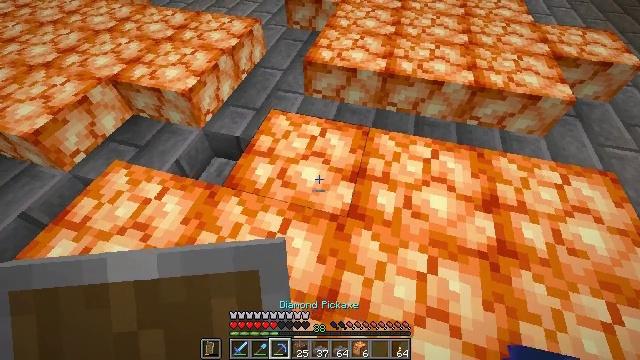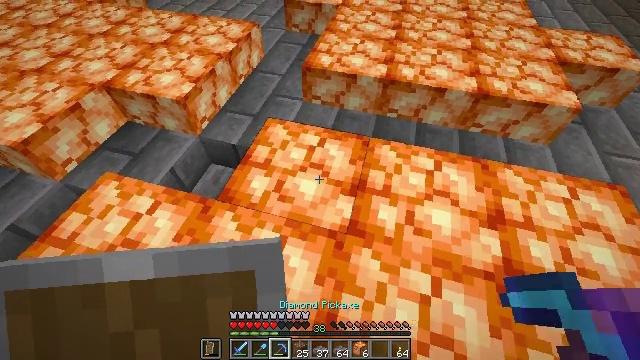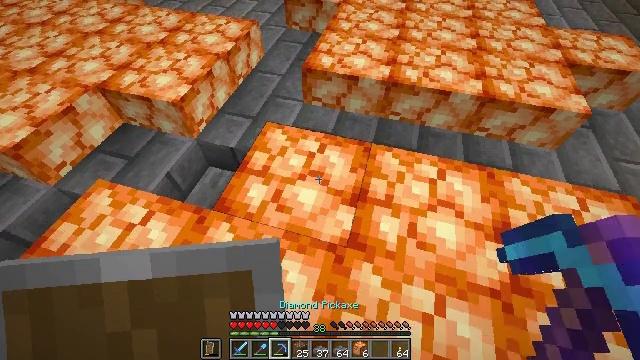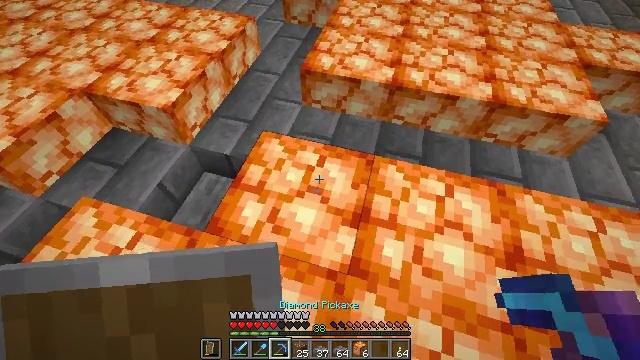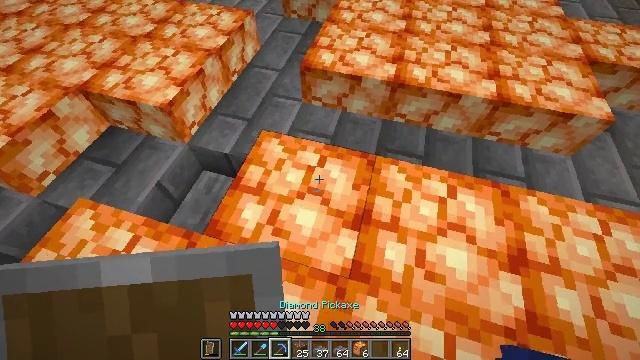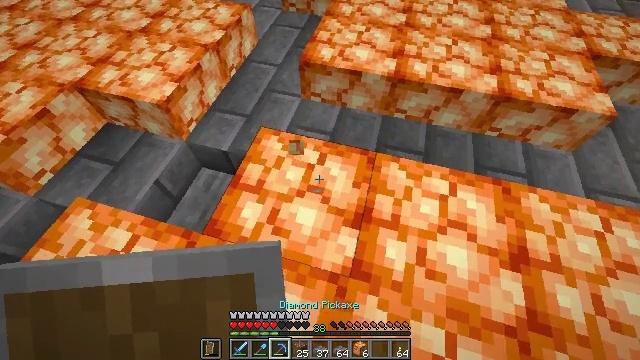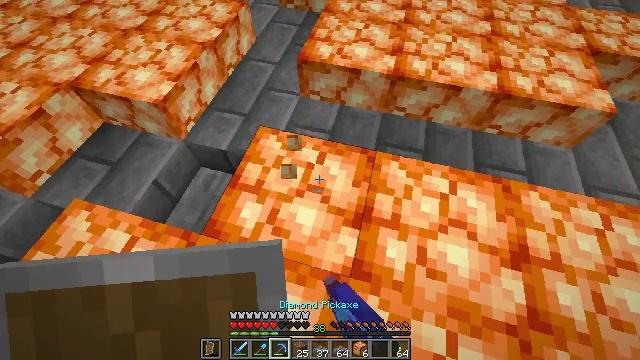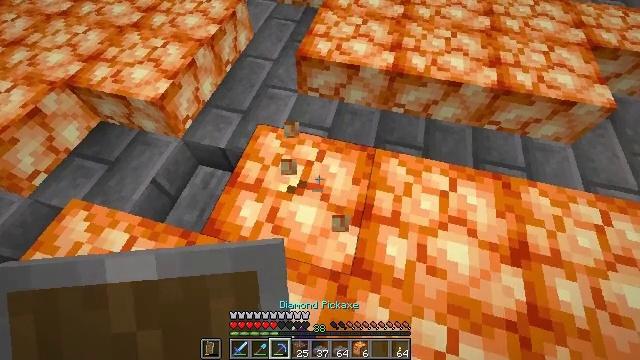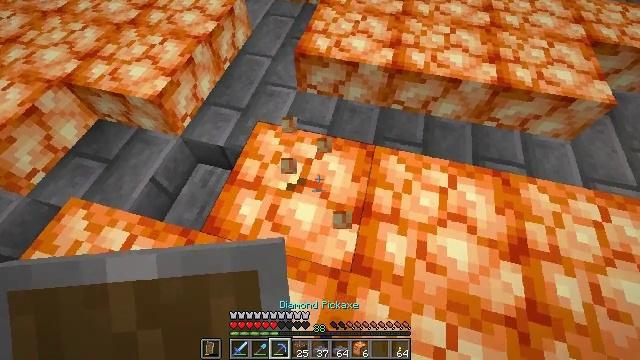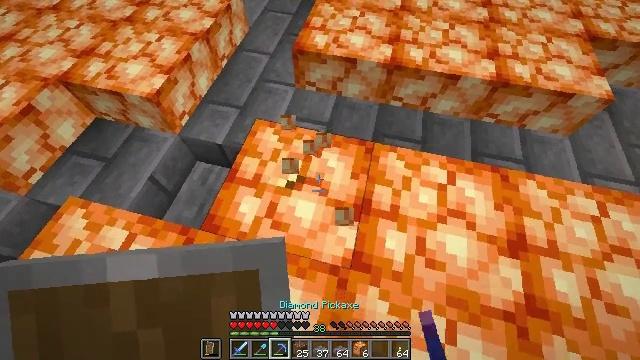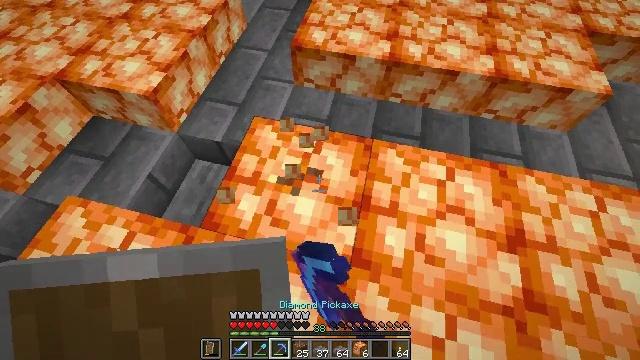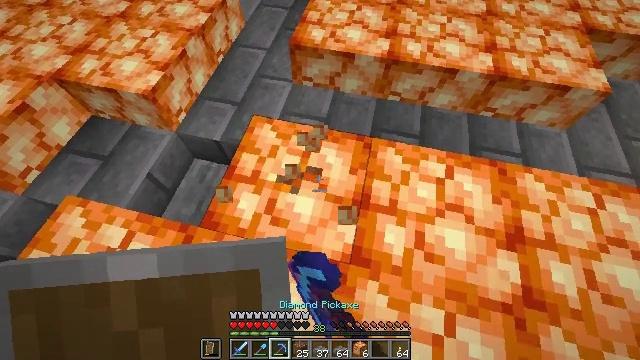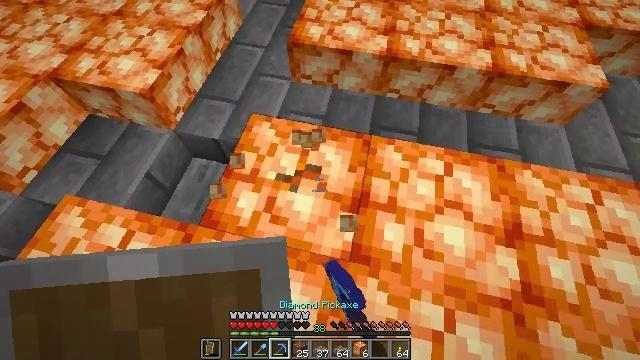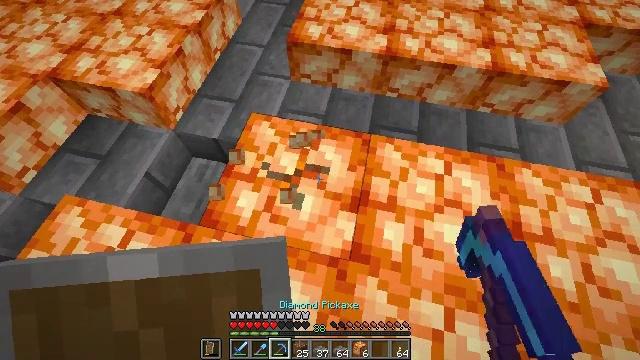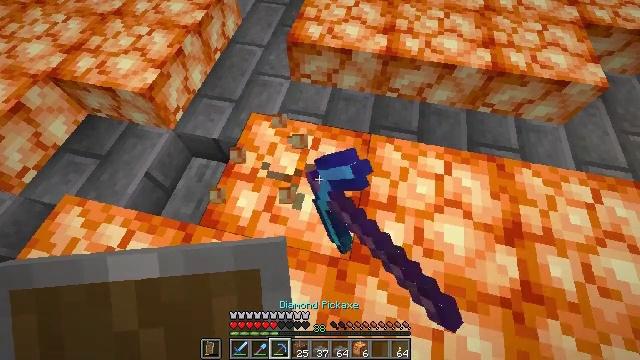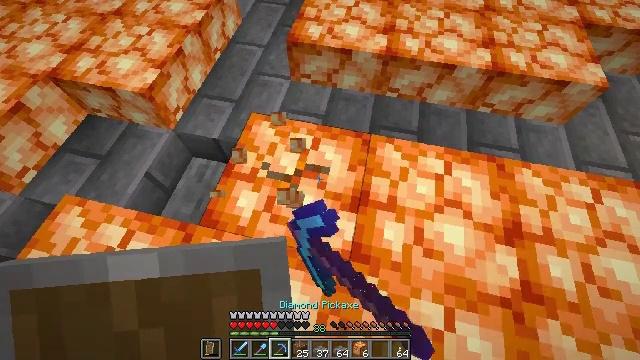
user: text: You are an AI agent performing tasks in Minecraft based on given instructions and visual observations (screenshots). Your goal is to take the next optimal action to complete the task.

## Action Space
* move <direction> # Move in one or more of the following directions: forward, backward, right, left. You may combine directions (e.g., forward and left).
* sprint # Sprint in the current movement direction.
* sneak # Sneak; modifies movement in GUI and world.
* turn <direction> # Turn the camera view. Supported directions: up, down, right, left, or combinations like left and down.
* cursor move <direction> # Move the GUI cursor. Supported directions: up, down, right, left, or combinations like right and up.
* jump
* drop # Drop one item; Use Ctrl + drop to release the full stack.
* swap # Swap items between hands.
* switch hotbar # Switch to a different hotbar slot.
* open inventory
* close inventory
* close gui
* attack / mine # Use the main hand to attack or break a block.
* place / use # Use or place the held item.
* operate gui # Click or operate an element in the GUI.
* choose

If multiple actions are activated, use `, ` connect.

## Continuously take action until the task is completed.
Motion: motion action
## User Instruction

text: Break the glowing shroomlight.
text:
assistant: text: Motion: move forward
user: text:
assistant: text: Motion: move forward
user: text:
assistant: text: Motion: turn down
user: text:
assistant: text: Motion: turn down
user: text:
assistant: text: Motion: turn down, attack / mine
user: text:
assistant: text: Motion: attack / mine
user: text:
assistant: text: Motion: attack / mine
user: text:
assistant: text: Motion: attack / mine
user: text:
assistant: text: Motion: attack / mine
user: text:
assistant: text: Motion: attack / mine
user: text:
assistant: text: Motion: attack / mine
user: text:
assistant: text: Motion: attack / mine
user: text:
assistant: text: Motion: attack / mine
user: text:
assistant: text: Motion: attack / mine
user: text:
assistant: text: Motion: attack / mine
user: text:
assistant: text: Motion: attack / mine
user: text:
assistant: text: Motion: attack / mine
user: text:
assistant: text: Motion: attack / mine
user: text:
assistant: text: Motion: attack / mine
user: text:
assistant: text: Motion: attack / mine
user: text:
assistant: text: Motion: attack / mine
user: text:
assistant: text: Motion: attack / mine
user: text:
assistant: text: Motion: attack / mine
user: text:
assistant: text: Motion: attack / mine
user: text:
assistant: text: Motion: attack / mine
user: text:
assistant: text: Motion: attack / mine
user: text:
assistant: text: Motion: attack / mine
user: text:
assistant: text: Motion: attack / mine
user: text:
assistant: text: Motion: attack / mine
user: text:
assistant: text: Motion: attack / mine